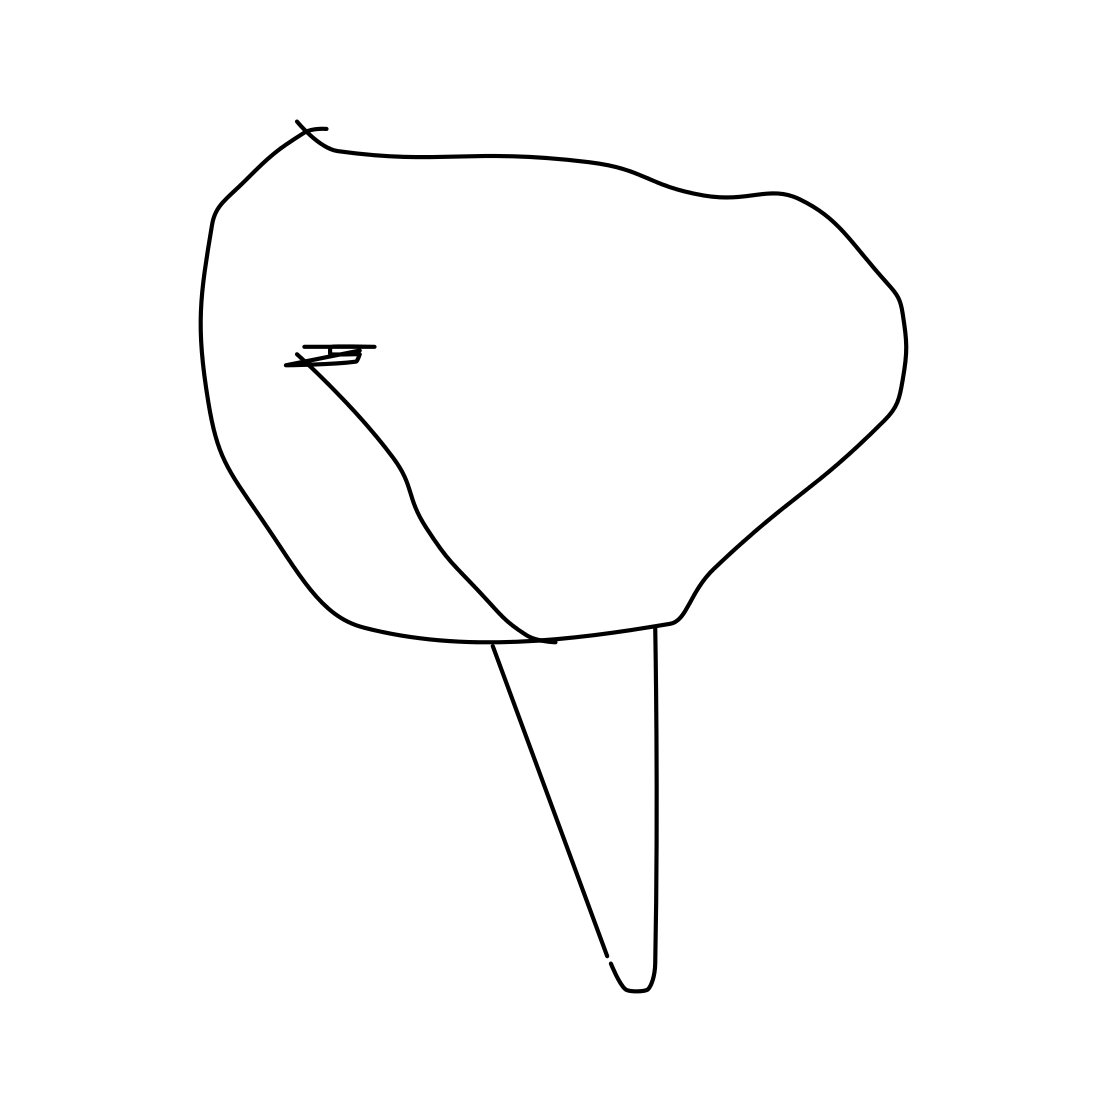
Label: satellite dish